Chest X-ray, AP view. Patient: 36 years old, sex M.
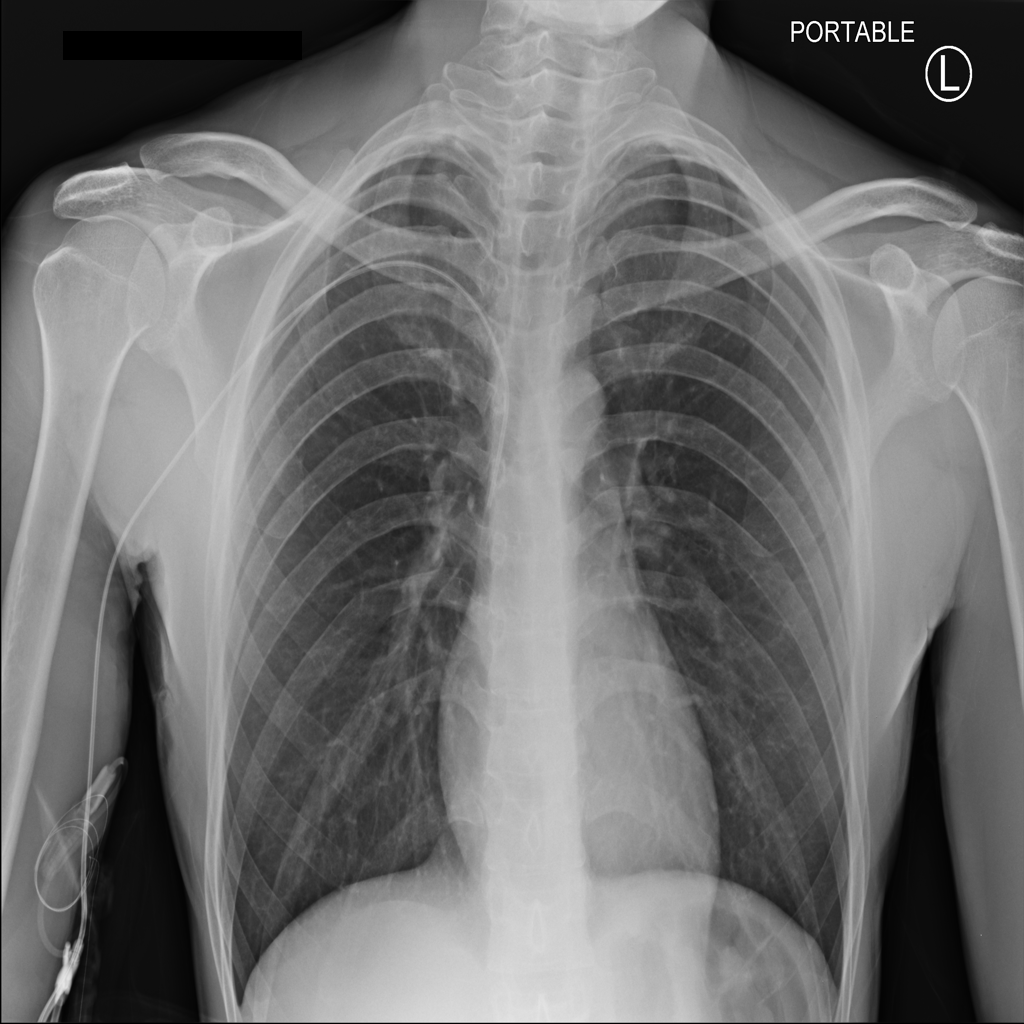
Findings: No Finding